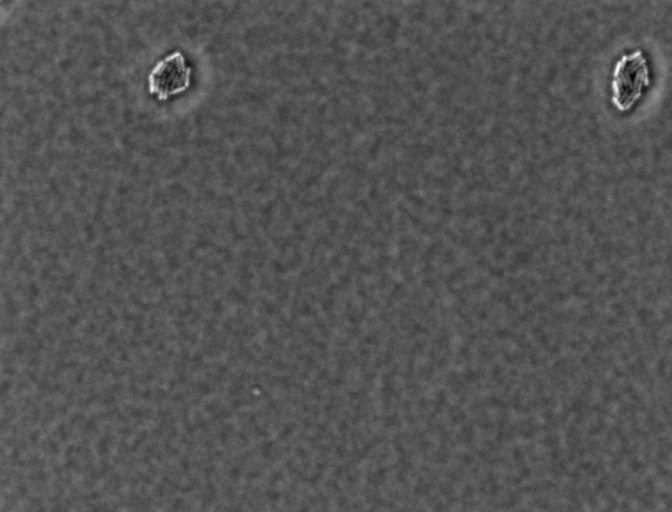
Escherichia coli 1612